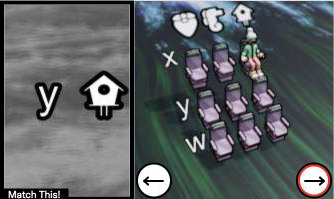
Task: seats
Answer: no